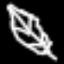
Label: leaf